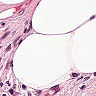
Metastatic tissue present: no